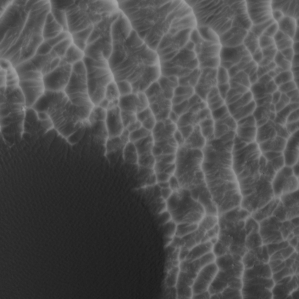
Label: non_frost